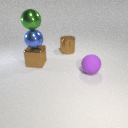
large blue metal sphere above large brown metal cube